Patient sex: M
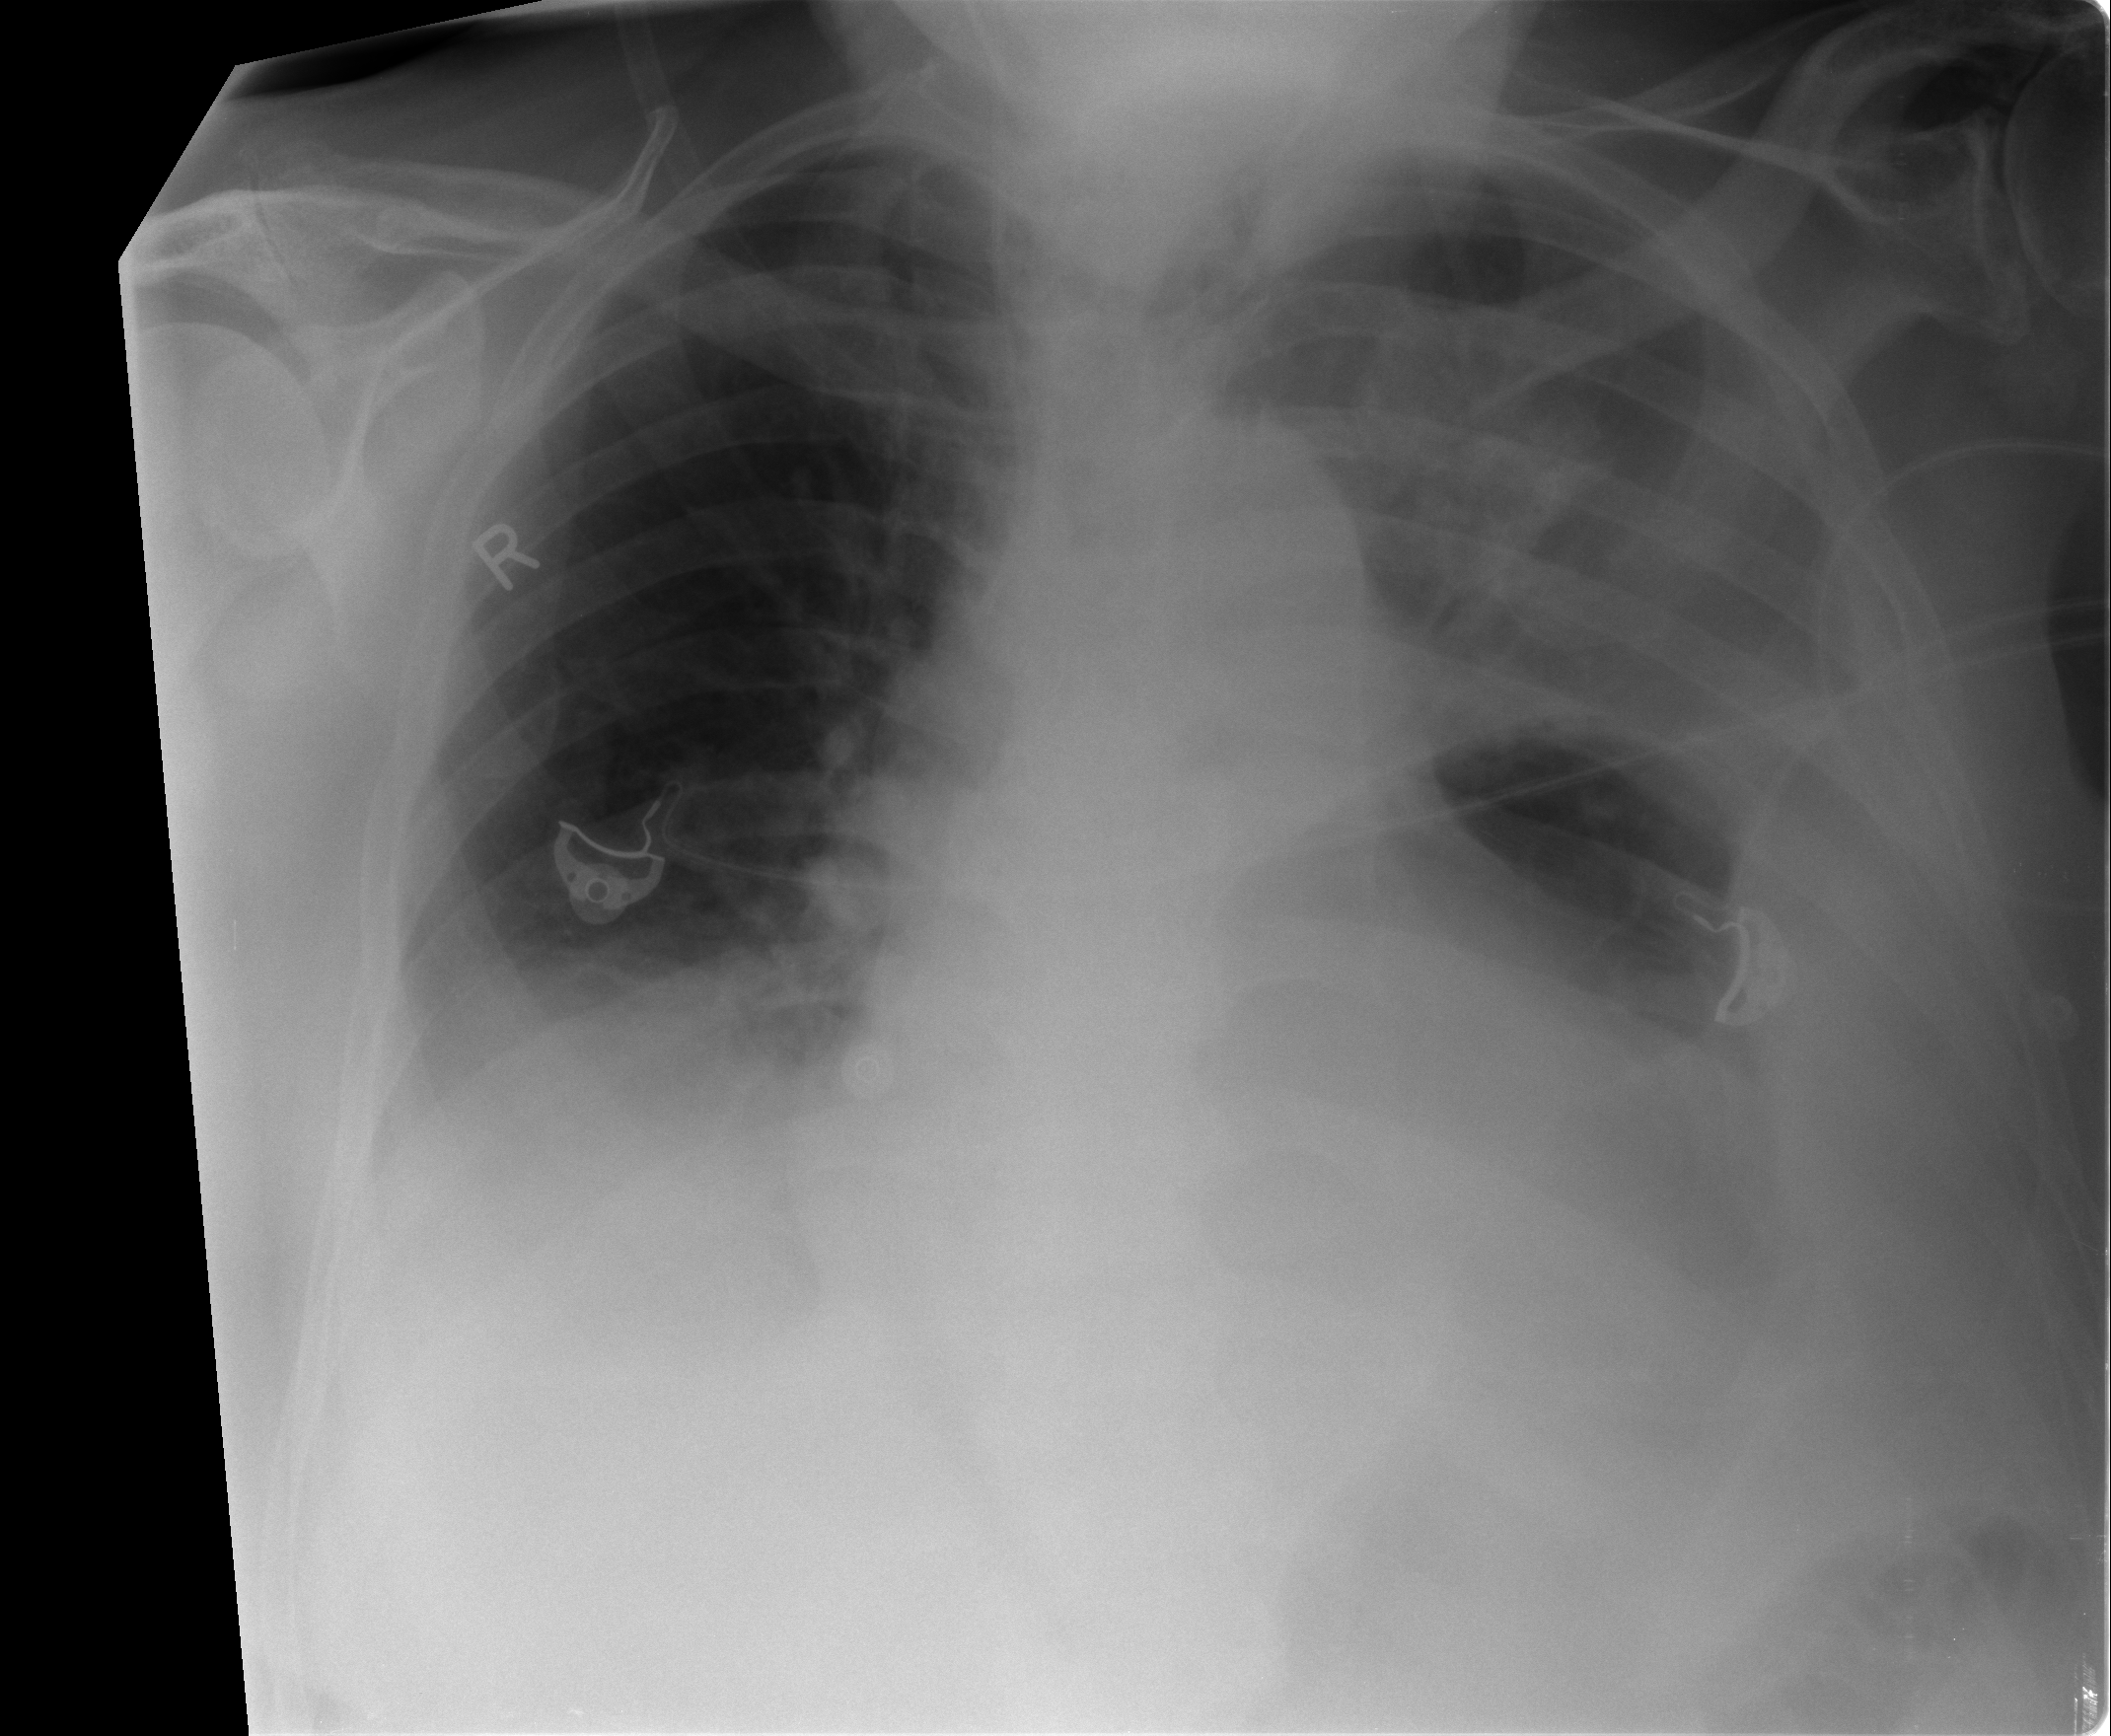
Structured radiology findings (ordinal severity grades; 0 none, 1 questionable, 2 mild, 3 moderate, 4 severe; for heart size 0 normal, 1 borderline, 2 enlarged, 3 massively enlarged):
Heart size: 2
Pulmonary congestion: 2
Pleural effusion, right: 2
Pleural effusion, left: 3
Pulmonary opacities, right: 0
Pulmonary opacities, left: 2
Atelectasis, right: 2
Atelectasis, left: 3